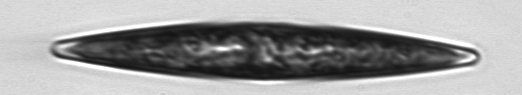
Label: Pleurosigma